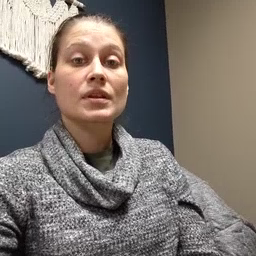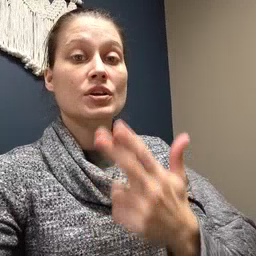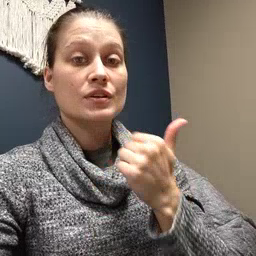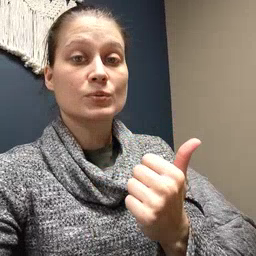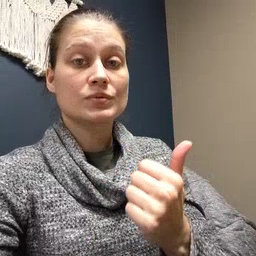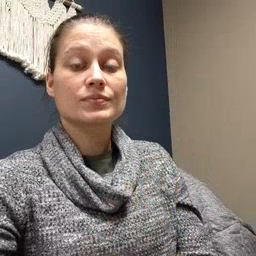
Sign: cute